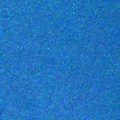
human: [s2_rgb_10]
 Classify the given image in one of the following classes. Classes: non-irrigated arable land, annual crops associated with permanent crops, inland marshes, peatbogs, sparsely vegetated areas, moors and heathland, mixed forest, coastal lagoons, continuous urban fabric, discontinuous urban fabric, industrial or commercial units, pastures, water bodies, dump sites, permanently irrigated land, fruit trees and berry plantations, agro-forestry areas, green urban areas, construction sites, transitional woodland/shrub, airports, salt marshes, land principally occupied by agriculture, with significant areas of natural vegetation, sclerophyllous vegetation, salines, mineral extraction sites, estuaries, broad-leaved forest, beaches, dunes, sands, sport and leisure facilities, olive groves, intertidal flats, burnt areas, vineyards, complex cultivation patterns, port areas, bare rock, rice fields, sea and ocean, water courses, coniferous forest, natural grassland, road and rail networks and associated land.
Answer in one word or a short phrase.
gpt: sea and ocean